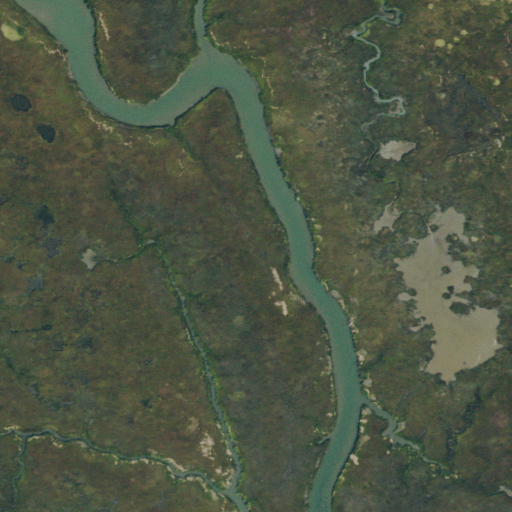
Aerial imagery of island in New Jersey named Salt Island containing herbaceous wetlands and open water